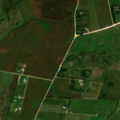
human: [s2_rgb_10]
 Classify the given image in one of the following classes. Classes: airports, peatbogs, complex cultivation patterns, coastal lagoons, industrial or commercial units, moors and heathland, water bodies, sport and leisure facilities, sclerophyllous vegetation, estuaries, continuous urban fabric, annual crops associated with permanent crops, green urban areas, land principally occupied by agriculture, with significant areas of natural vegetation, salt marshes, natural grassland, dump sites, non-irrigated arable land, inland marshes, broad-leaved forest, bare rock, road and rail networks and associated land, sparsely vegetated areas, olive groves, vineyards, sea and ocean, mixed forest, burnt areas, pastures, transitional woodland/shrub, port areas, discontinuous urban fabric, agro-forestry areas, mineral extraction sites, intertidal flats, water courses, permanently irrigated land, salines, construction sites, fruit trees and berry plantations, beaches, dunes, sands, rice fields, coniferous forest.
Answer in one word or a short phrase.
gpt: non-irrigated arable land, pastures, complex cultivation patterns